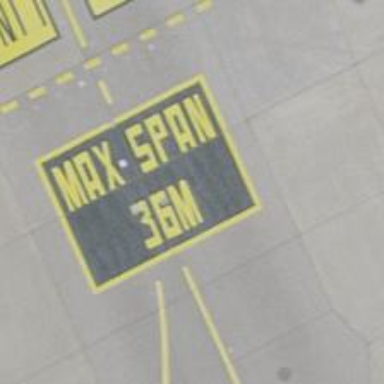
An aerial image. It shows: Image of taxiway at airport.